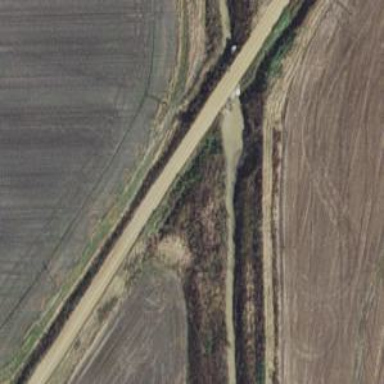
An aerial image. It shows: Abandoned railway adjacent to unclassified road.